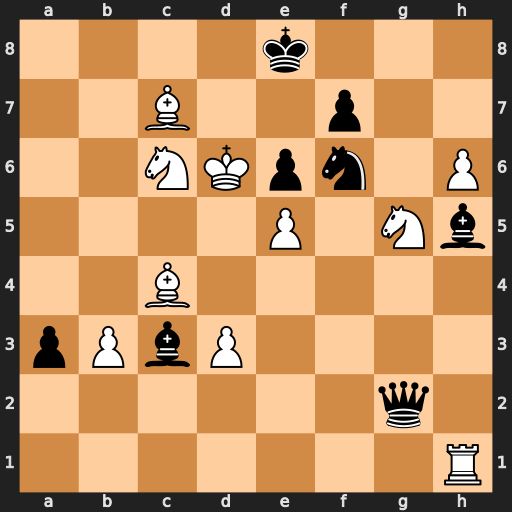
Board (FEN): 4k3/2B2p2/2NKpn1P/4P1Nb/2B5/pPbP4/6q1/7R
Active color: w
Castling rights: -
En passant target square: -
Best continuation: h7 Nxh7 Rxh5 Qxg5 Rxg5 Nxg5 b4